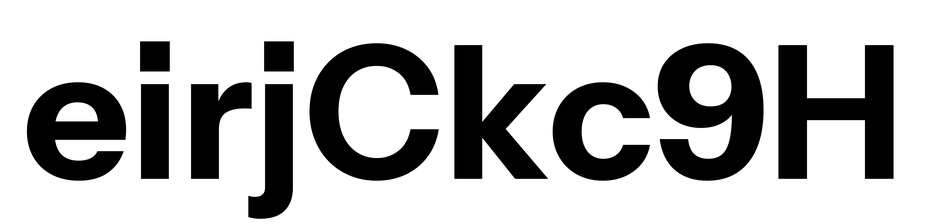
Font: InstrumentSans_Bold